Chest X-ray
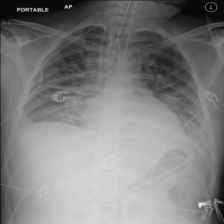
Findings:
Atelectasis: positive
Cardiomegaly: negative
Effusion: negative
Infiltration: positive
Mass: negative
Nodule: negative
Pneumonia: negative
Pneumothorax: negative
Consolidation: negative
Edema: negative
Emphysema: negative
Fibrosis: negative
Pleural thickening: negative
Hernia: negative